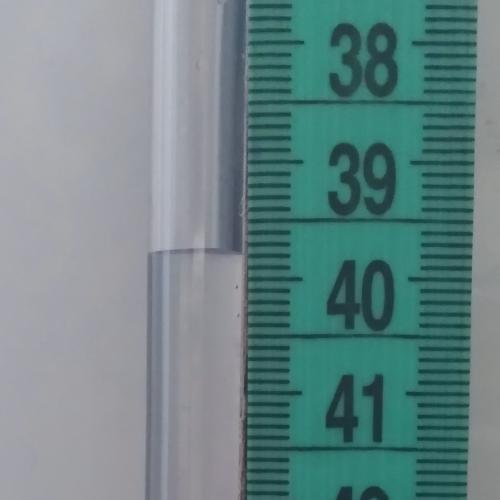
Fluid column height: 39.8 cm